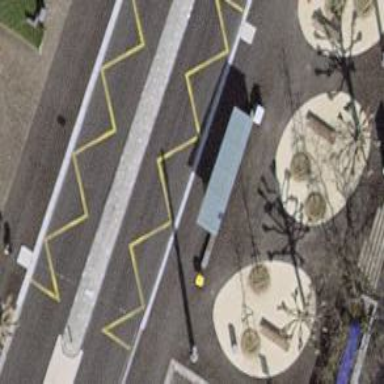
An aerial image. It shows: Trolleybus stop position for public transport.